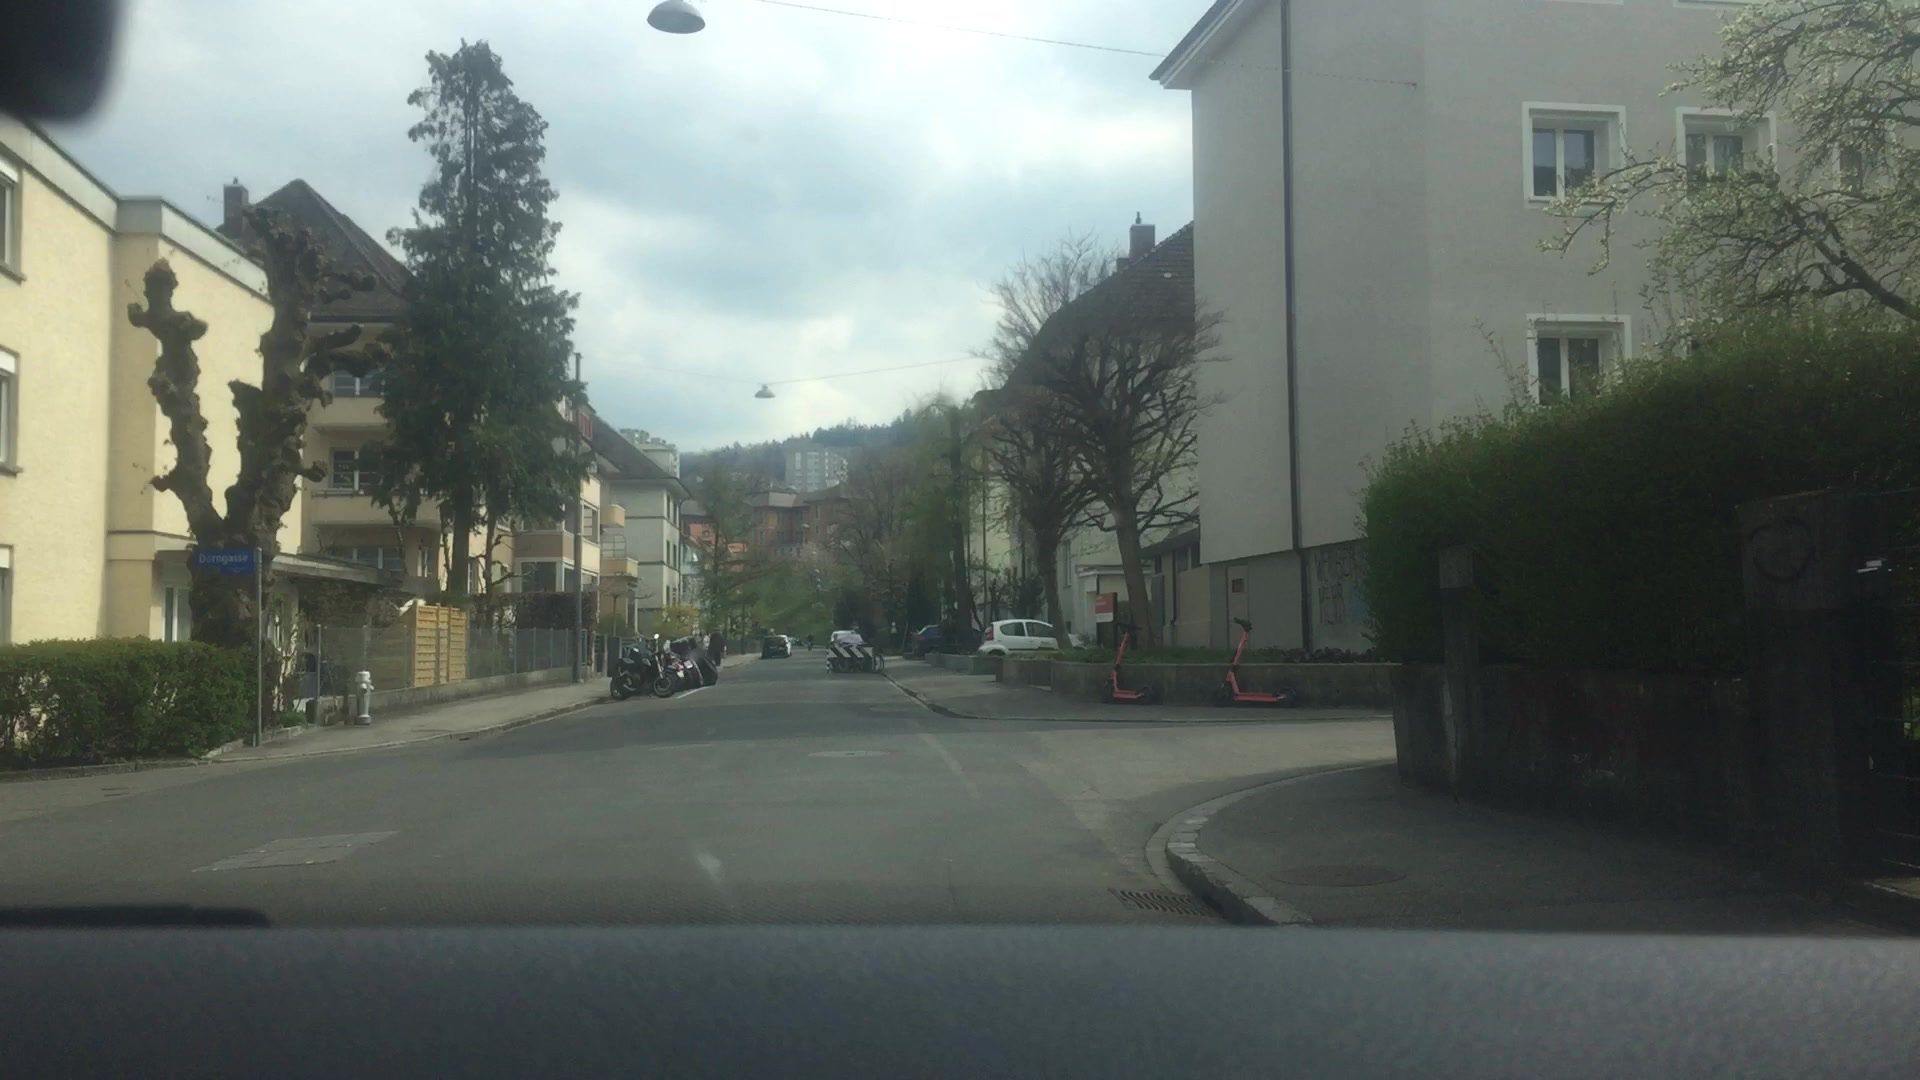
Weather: cloudy
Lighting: day
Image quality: slightly poor
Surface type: driving surface
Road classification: residential
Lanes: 1
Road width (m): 2
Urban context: urban centre
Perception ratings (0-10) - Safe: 5.33, Lively: 9.13, Beautiful: 8.52, Boring: 5.91, Depressing: 2.65, Wealthy: 8.01